Question: I want to know how i can create something like this (See the picture) in react native, exactly i mean the clickable points of interest.
Is there any component that solves this problem?
Examples:

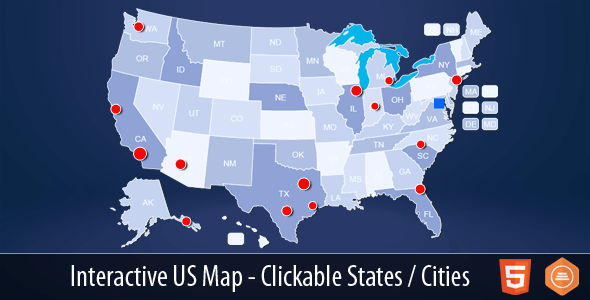
Answer: You can make a 'Marker' component as shown below. This is just a simple demo, you can modify it as you want
'''
import React from 'react'
import {TouchableOpacity} from 'react-native'
const Marker = ({onPress, top, left}) => (
<TouchableOpacity onPress={onPress} style={{height: 10, width: 10, borderRadius: 5, backgroundColor: 'red', position: 'absolute', top, left}} />
)
export default Marker
'''
'''
import Marker from './Marker'
_onPress = () => //...Do the stuff here
render() {
return (
<ImageBackground style={{flex: 1}} source={{uri: 'https://s3.envato.com/files/214277896/us-map-html5.png'}} resizeMode={'stretch'}>
<Marker onPress={this._onPress} top={100} left={200} />
</ImageBackground>
)
}
'''